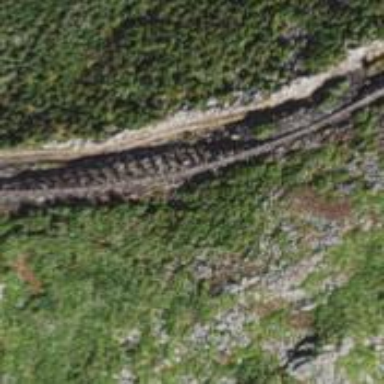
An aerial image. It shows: Narrow-gauge railway on preserved bridge.